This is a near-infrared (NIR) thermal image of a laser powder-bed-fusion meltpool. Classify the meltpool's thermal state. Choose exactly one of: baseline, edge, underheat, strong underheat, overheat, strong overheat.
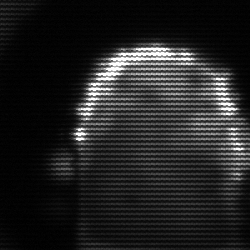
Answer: baseline